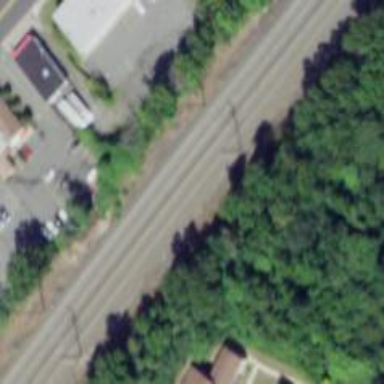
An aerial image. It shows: Railway track with contact lines for electrification.